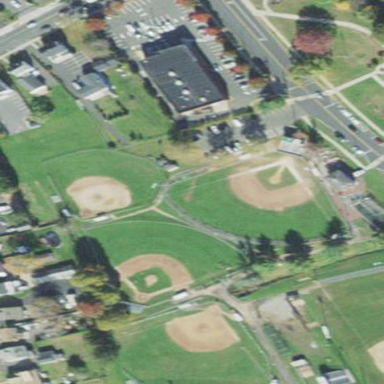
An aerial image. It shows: Baseball pitch for leisure and sports activities.